Question: I never seem to see the 'description' provided in Exception documentation tags. An example is below:

Notice that I see the thrown exception type, but not the description as to when it is thrown. Where can I see that description?
Thanks in advance.
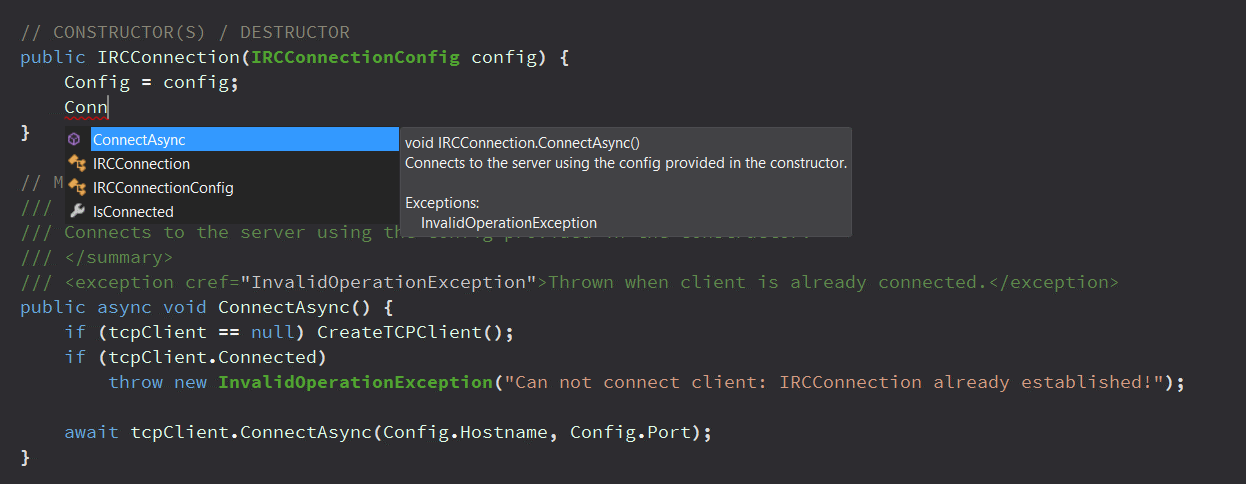
Answer: on the class definition press F12 to display related assembly or code section. In the code documentation there is information about which exceptions are thrown in which cases.